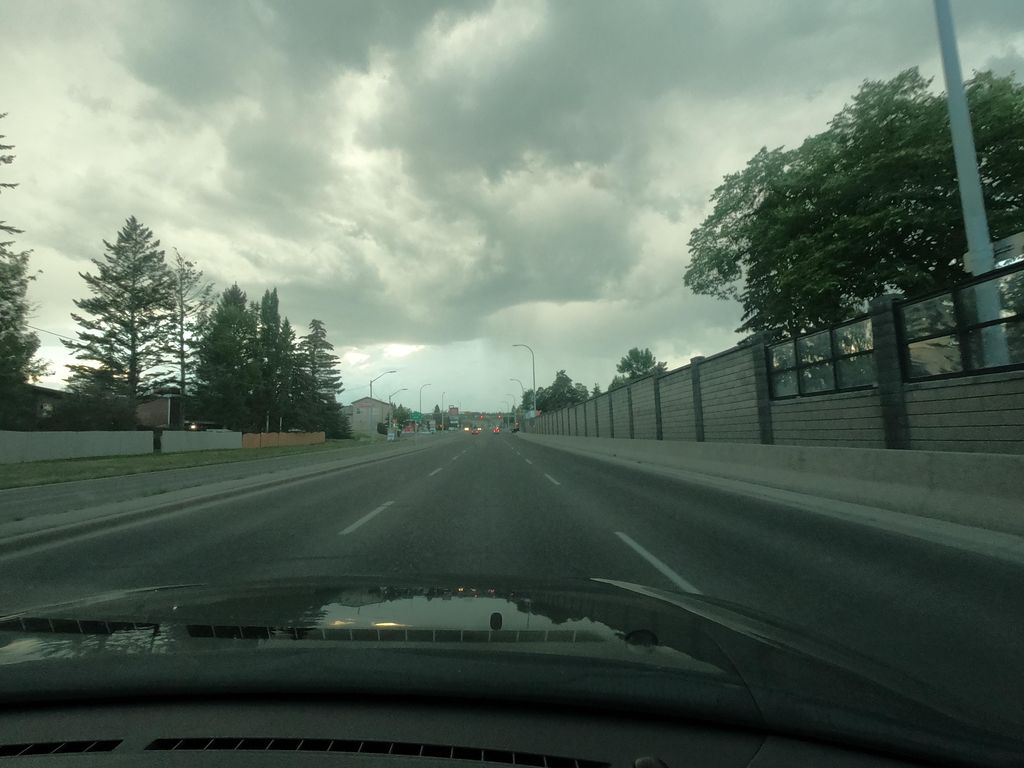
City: calgary